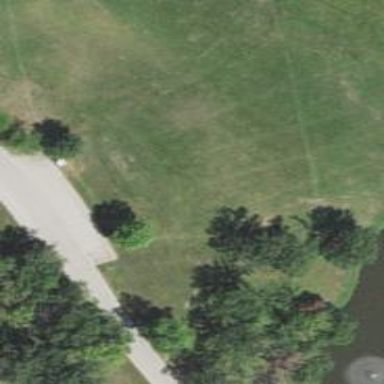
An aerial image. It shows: Disc golf tee.